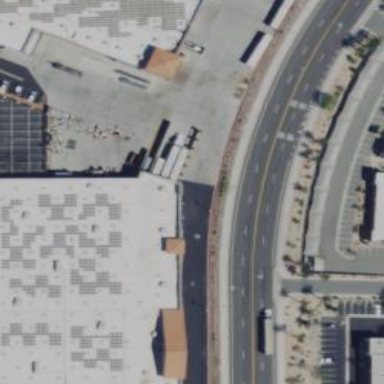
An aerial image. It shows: Alley classified as service road.